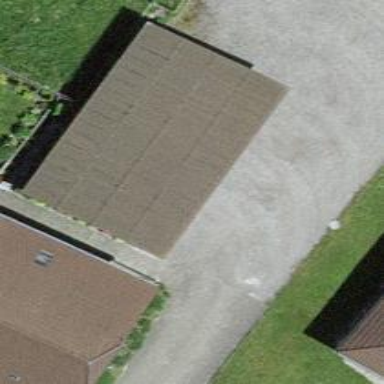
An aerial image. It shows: View of roof of building.